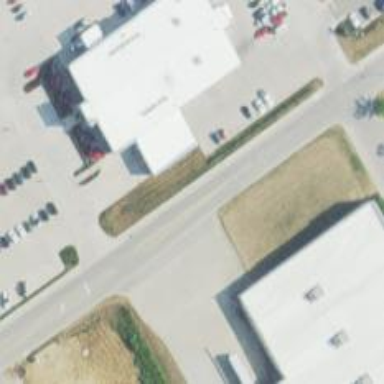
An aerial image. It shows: Car shop building.